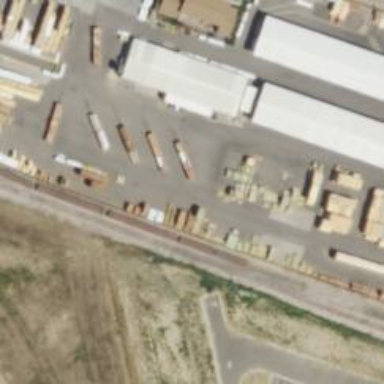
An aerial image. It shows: Railway siding with rails.